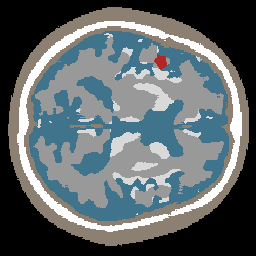
Label: lesion